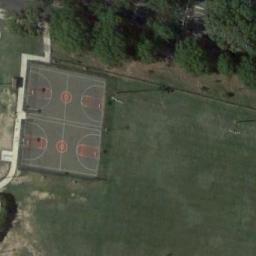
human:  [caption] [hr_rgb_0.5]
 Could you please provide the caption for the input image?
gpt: There are three big basketball courts and one small one .

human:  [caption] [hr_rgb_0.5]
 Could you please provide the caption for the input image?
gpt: Two basketball courts on the lawn and some trees beside .

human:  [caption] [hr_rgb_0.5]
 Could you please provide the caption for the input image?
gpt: There are two basketball courts in the middle of grass next to some trees .

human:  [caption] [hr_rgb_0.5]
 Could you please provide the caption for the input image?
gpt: The basketball court is in the corner of the lawn,Next to the forest .

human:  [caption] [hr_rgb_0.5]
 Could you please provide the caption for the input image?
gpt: Many trees are near the basketball courts .